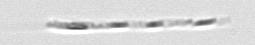
Label: Leptocylindrus